Question: The layout is as such:

What is of interest is the upper part of the window; it is a 'GridPane' filled with labels and I have added padding, but...
Well, the problem is obvious:
'''
<GridPane gridLinesVisible="false">
<padding>
<Insets top="5.0" bottom="5.0" left="5.0" right="5.0"/>
</padding>
<columnConstraints>
<ColumnConstraints hgrow="SOMETIMES"/>
<ColumnConstraints hgrow="SOMETIMES"/>
<ColumnConstraints hgrow="SOMETIMES"/>
<ColumnConstraints hgrow="SOMETIMES"/>
</columnConstraints>
<rowConstraints>
<RowConstraints vgrow="SOMETIMES"/>
<RowConstraints vgrow="SOMETIMES"/>
<RowConstraints vgrow="SOMETIMES"/>
<RowConstraints vgrow="SOMETIMES"/>
</rowConstraints>
<!-- First column -->
<Label text="Date:" GridPane.rowIndex="0"
GridPane.columnIndex="0">
<padding>
<Insets top="5.0" bottom="5.0" left="5.0"
right="5.0"/>
</padding>
</Label>
<Label fx:id="parseDate" GridPane.rowIndex="0"
GridPane.columnIndex="1">
<padding>
<Insets top="5.0" bottom="5.0" left="5.0"
right="5.0"/>
</padding>
</Label>
<Label text="Total parse time:" GridPane.rowIndex="1"
GridPane.columnIndex="0">
<padding>
<Insets top="5.0" bottom="5.0" left="5.0"
right="5.0"/>
</padding>
</Label>
<Label fx:id="totalParseTime" GridPane.rowIndex="1"
GridPane.columnIndex="1">
<padding>
<Insets top="5.0" bottom="5.0" left="5.0"
right="5.0"/>
</padding>
</Label>
<Label text="Parse tree depth:" GridPane.rowIndex="2"
GridPane.columnIndex="0">
<padding>
<Insets top="5.0" bottom="5.0" left="5.0"
right="5.0"/>
</padding>
</Label>
<Label fx:id="treeDepth" GridPane.rowIndex="2"
GridPane.columnIndex="1">
<padding>
<Insets top="5.0" bottom="5.0" left="5.0"
right="5.0"/>
</padding>
</Label>
<Label text="Number of rules:" GridPane.rowIndex="3"
GridPane.columnIndex="2">
<padding>
<Insets top="5.0" bottom="5.0" left="5.0"
right="5.0"/>
</padding>
</Label>
<Label fx:id="nrRules" GridPane.rowIndex="3"
GridPane.columnIndex="3">
<padding>
<Insets top="5.0" bottom="5.0" left="5.0"
right="5.0"/>
</padding>
</Label>
<!-- Second column -->
<Label text="Total rule invocations:" GridPane.rowIndex="0"
GridPane.columnIndex="2">
<padding>
<Insets top="5.0" bottom="5.0" left="5.0"
right="5.0"/>
</padding>
</Label>
<Label fx:id="totalInvocations" GridPane.rowIndex="0"
GridPane.columnIndex="3">
<padding>
<Insets top="5.0" bottom="5.0" left="5.0"
right="5.0"/>
</padding>
</Label>
<Label text="Successful rules:" GridPane.rowIndex="1"
GridPane.columnIndex="2">
<padding>
<Insets top="5.0" bottom="5.0" left="5.0"
right="5.0"/>
</padding>
</Label>
<Label fx:id="totalSuccess" GridPane.rowIndex="1"
GridPane.columnIndex="3">
<padding>
<Insets top="5.0" bottom="5.0" left="5.0"
right="5.0"/>
</padding>
</Label>
<Label text="Global success rate:" GridPane.rowIndex="2"
GridPane.columnIndex="2">
<padding>
<Insets top="5.0" bottom="5.0" left="5.0"
right="5.0"/>
</padding>
</Label>
<Label fx:id="totalSuccessRate" GridPane.rowIndex="2"
GridPane.columnIndex="3">
<padding>
<Insets top="5.0" bottom="5.0" left="5.0"
right="5.0"/>
</padding>
</Label>
</GridPane>
'''
In order to achieve what I wanted I had to add a padding to each and every 'Label' :/
I have walked through the javadoc of 'GridPane' and couldn't find another way than what I have right now, but I'm sure this other, shorter and more maintainable way exists.
So, what is this shorter way?
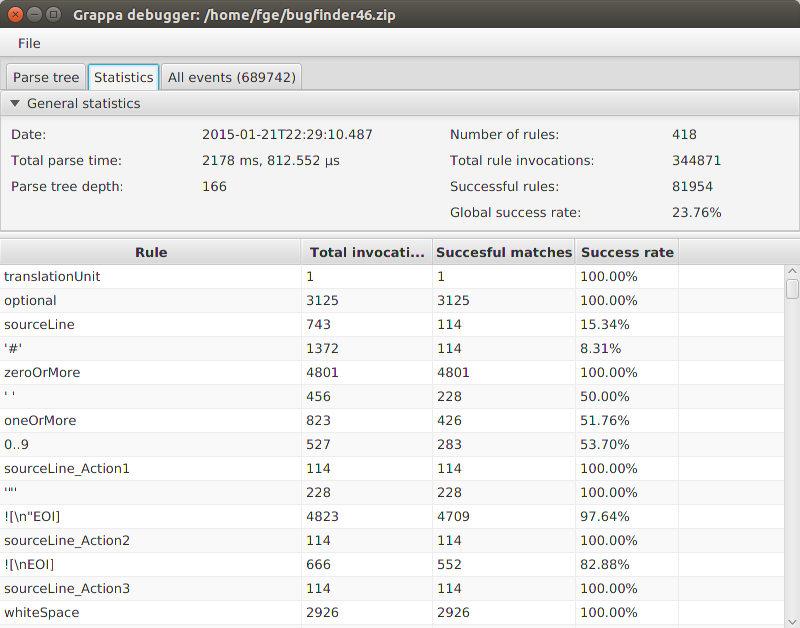
Answer: Try adding <URL> to the 'Gridpane', instead of adding Padding to every node in it.
> hgapProperty - The width of the horizontal gaps between columns.vgapProperty - The height of the vertical gaps between rows.